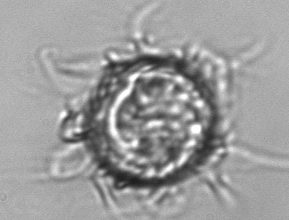
Label: Leegaardiella_ovalis